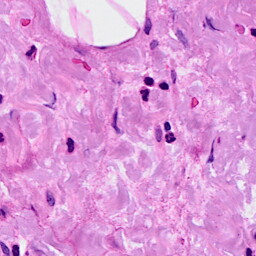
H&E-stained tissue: Breast